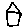
Label: house